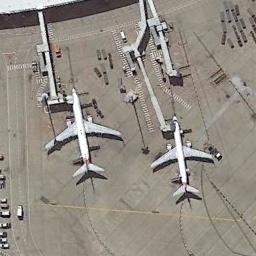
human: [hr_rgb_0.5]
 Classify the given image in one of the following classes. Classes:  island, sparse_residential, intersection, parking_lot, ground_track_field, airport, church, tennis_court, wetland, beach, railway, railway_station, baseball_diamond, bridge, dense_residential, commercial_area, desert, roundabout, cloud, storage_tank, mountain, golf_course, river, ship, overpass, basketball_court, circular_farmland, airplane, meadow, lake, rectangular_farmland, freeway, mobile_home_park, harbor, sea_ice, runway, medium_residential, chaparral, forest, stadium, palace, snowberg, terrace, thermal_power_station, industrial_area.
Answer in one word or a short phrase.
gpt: airplane